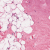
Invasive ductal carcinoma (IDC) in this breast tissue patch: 0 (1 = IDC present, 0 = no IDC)